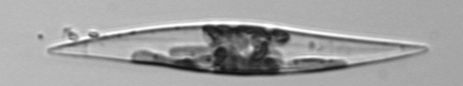
Label: Pleurosigma